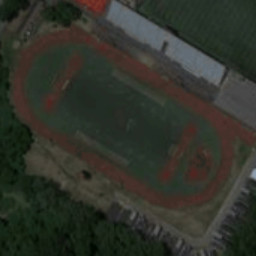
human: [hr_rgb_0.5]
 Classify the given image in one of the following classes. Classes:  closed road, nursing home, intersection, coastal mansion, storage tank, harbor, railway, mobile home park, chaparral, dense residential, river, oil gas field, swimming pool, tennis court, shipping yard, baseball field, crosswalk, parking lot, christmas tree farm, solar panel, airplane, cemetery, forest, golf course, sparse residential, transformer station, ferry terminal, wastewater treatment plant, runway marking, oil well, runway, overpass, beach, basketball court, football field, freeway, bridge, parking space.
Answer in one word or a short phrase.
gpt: football field